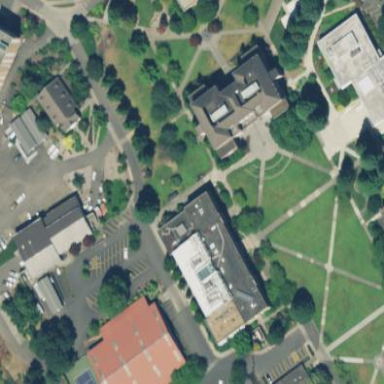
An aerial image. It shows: University building.